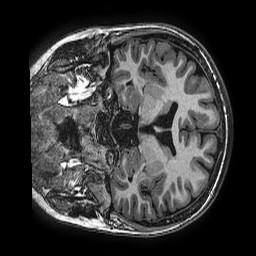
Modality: T1w
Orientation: coronal
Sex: female
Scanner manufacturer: ge
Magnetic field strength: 3 T
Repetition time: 0.0077 s
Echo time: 0.003436 s